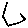
Label: hexagon